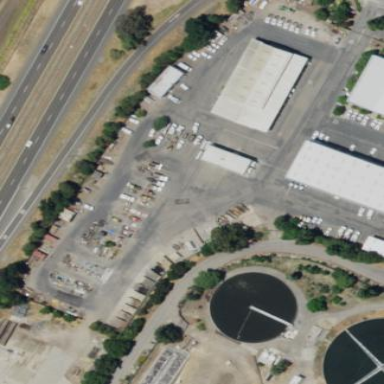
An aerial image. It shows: Industrial area designated as depot.